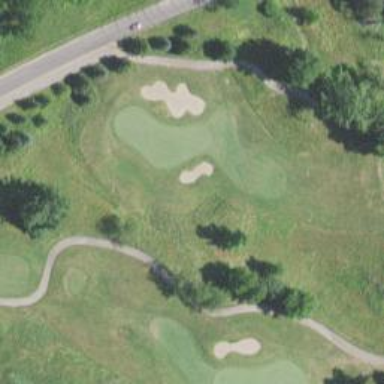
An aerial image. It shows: Golf hole.